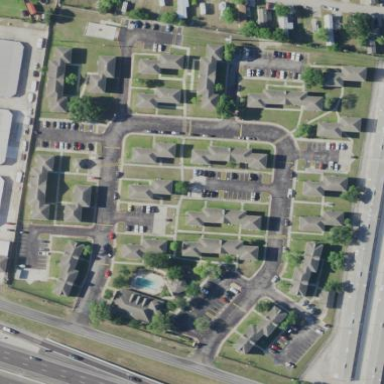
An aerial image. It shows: Residential area with apartments.